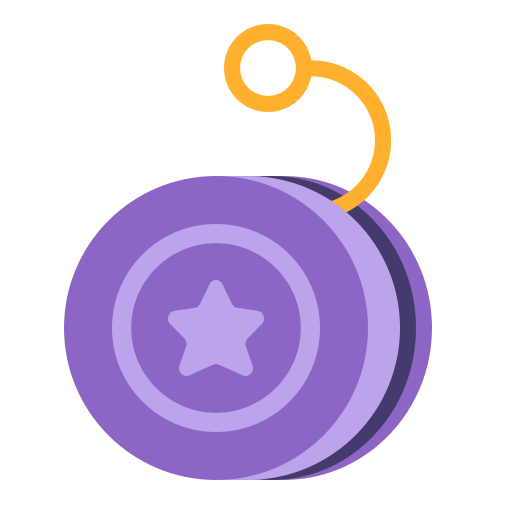
yo yo flat